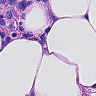
Metastatic tissue present: yes